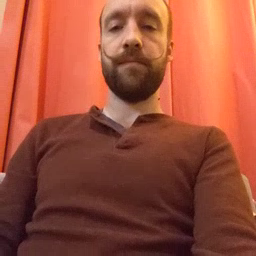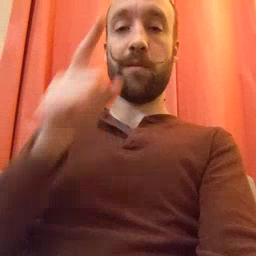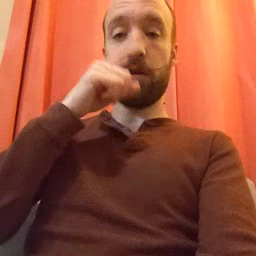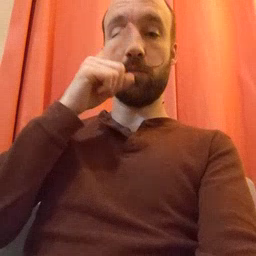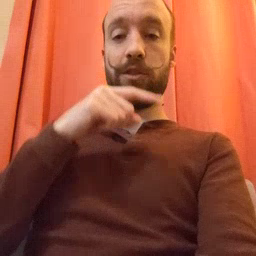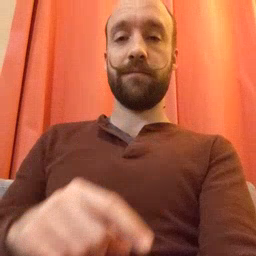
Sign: mouse